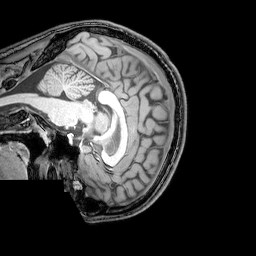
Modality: T1w
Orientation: sagittal
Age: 20
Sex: male
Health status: healthy
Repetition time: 0.081 s
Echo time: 0.037 s